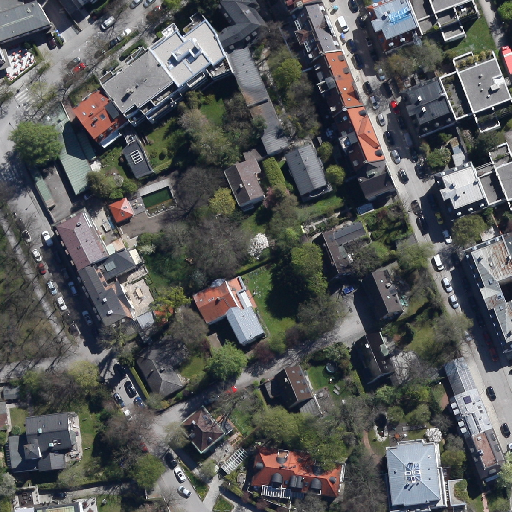
Referring expression: impervious surface